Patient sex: F
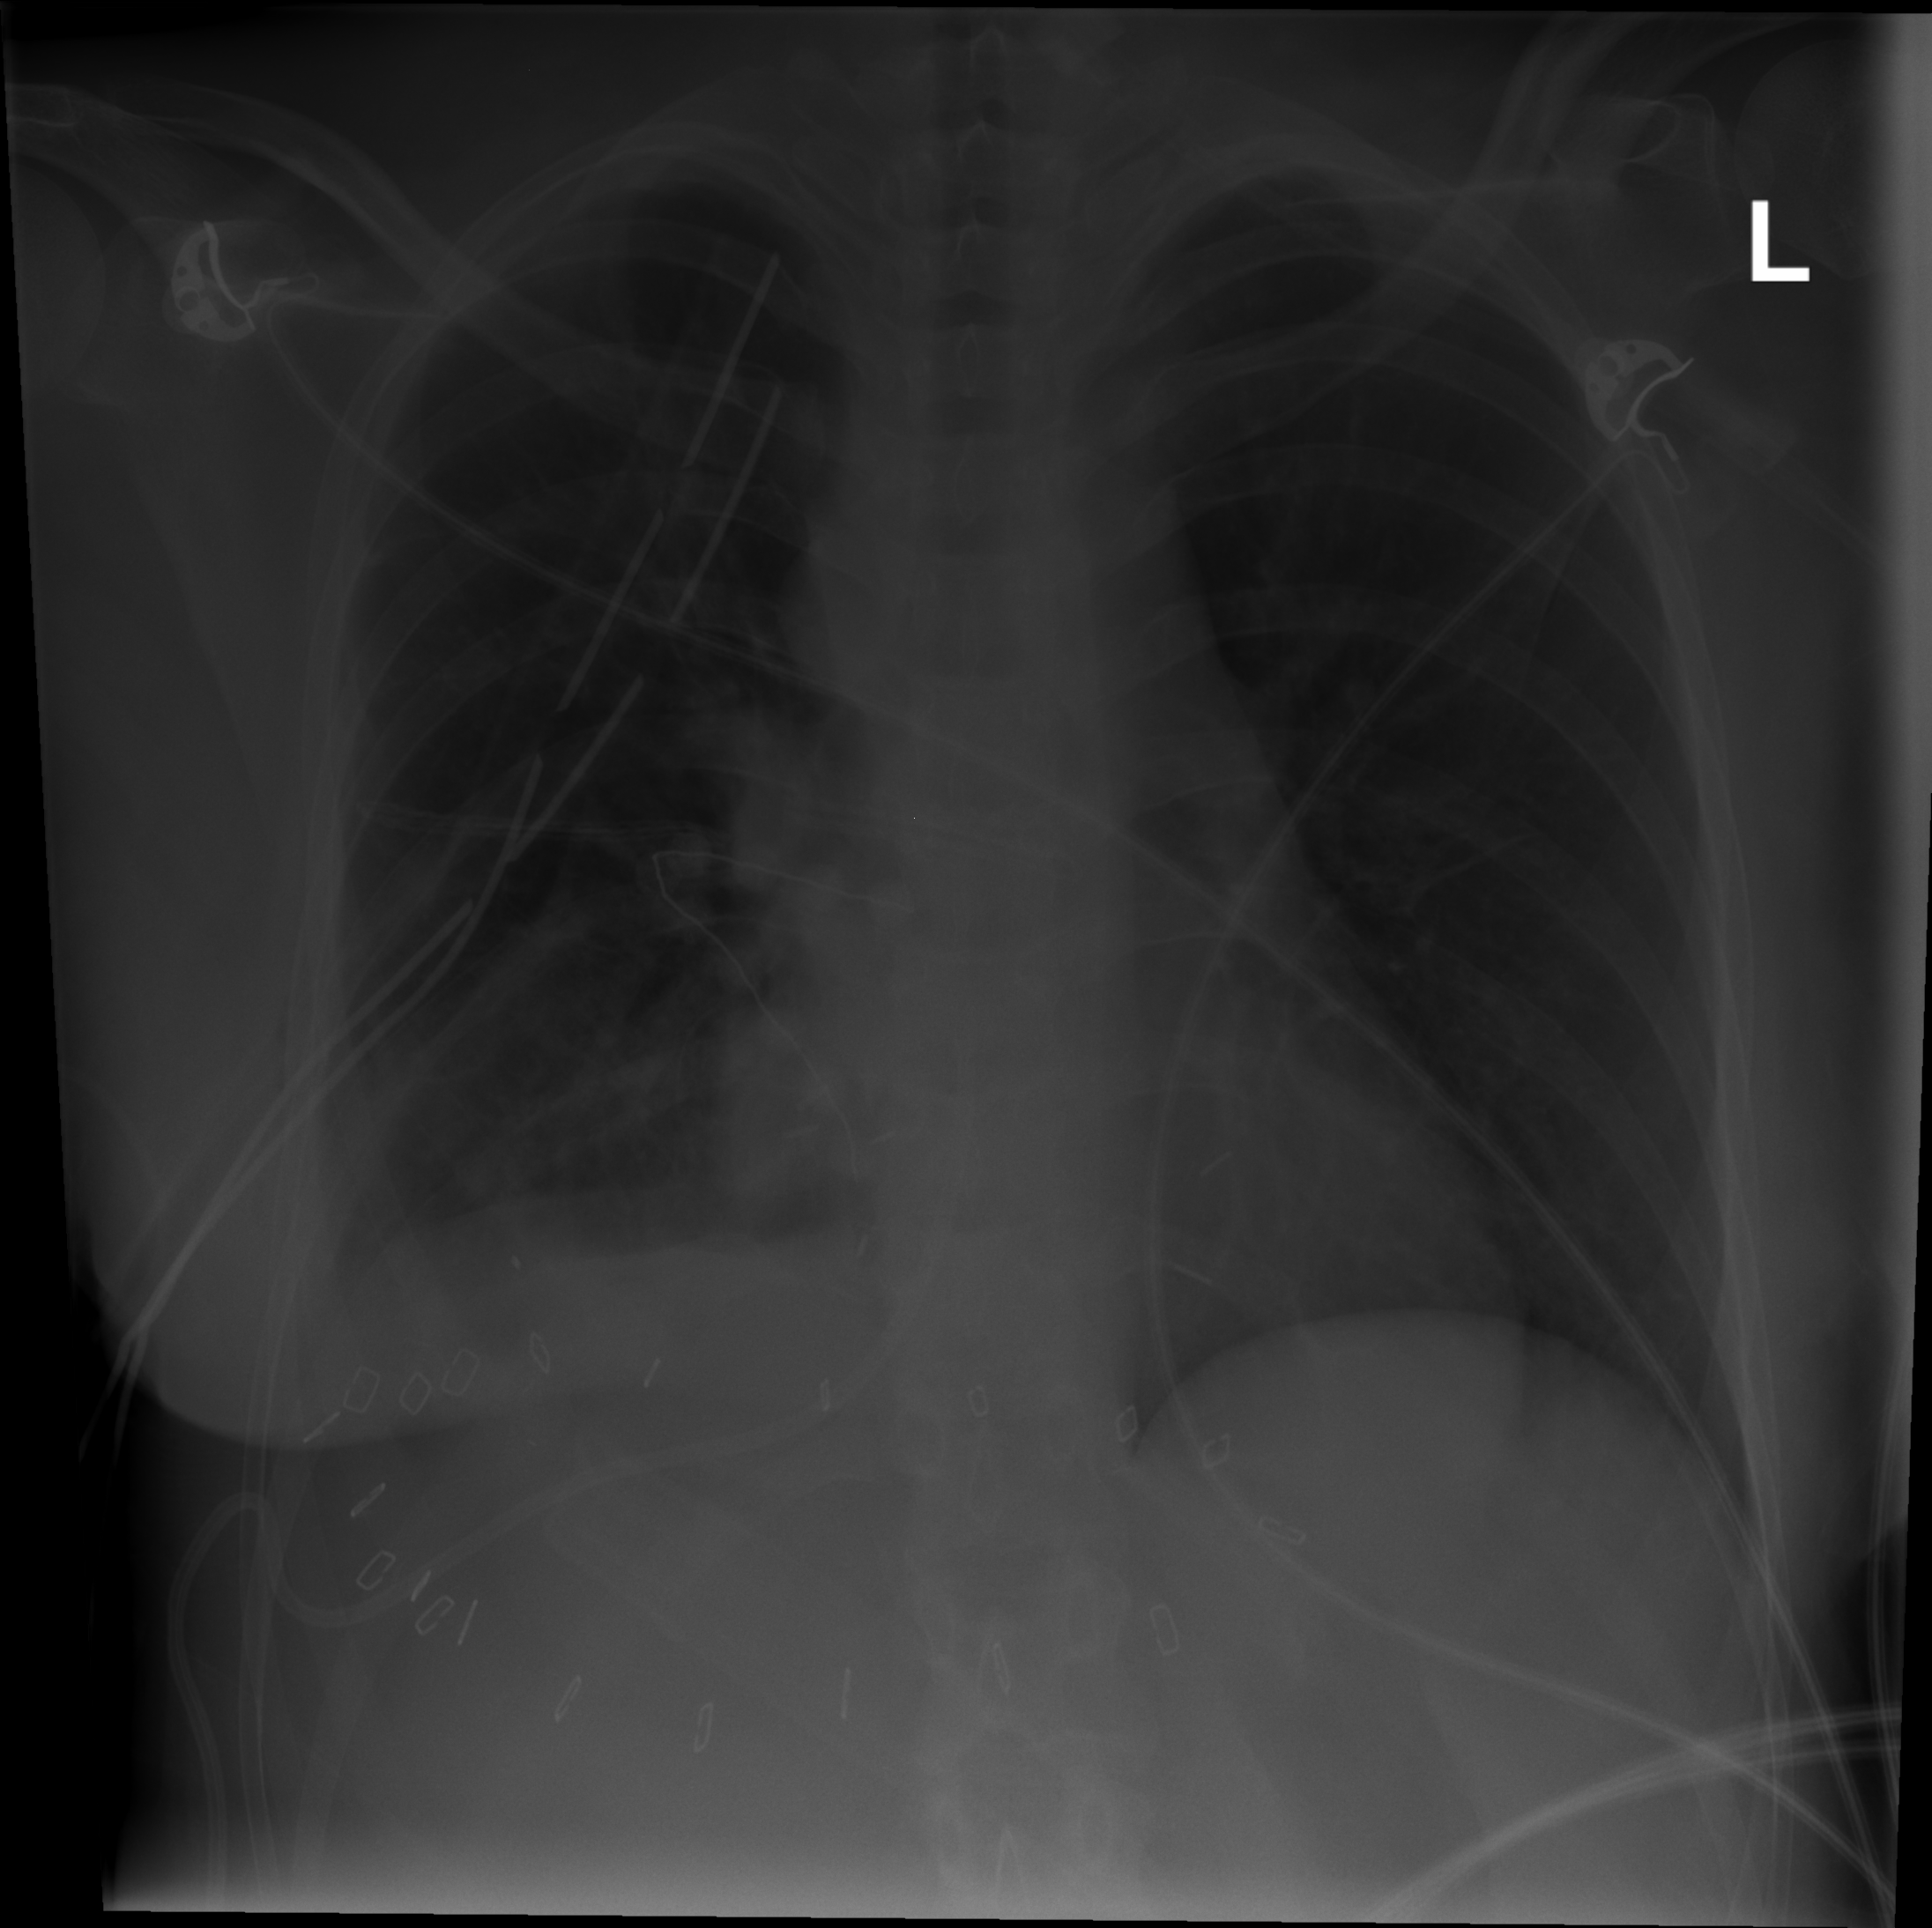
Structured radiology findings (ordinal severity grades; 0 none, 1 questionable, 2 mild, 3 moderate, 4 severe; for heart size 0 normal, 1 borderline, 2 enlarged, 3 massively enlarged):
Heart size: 0
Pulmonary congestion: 0
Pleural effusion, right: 0
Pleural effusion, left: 0
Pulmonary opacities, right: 2
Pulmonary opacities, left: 0
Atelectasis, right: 2
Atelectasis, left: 0